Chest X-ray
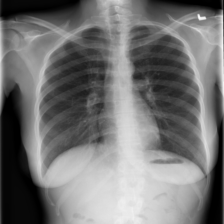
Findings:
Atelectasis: negative
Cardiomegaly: negative
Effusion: negative
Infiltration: negative
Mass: negative
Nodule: negative
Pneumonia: negative
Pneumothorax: negative
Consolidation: negative
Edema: negative
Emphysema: negative
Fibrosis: negative
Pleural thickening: negative
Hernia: negative